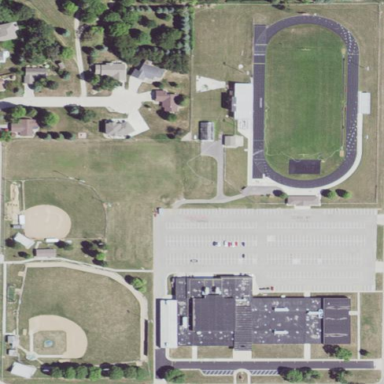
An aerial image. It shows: School.